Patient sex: F
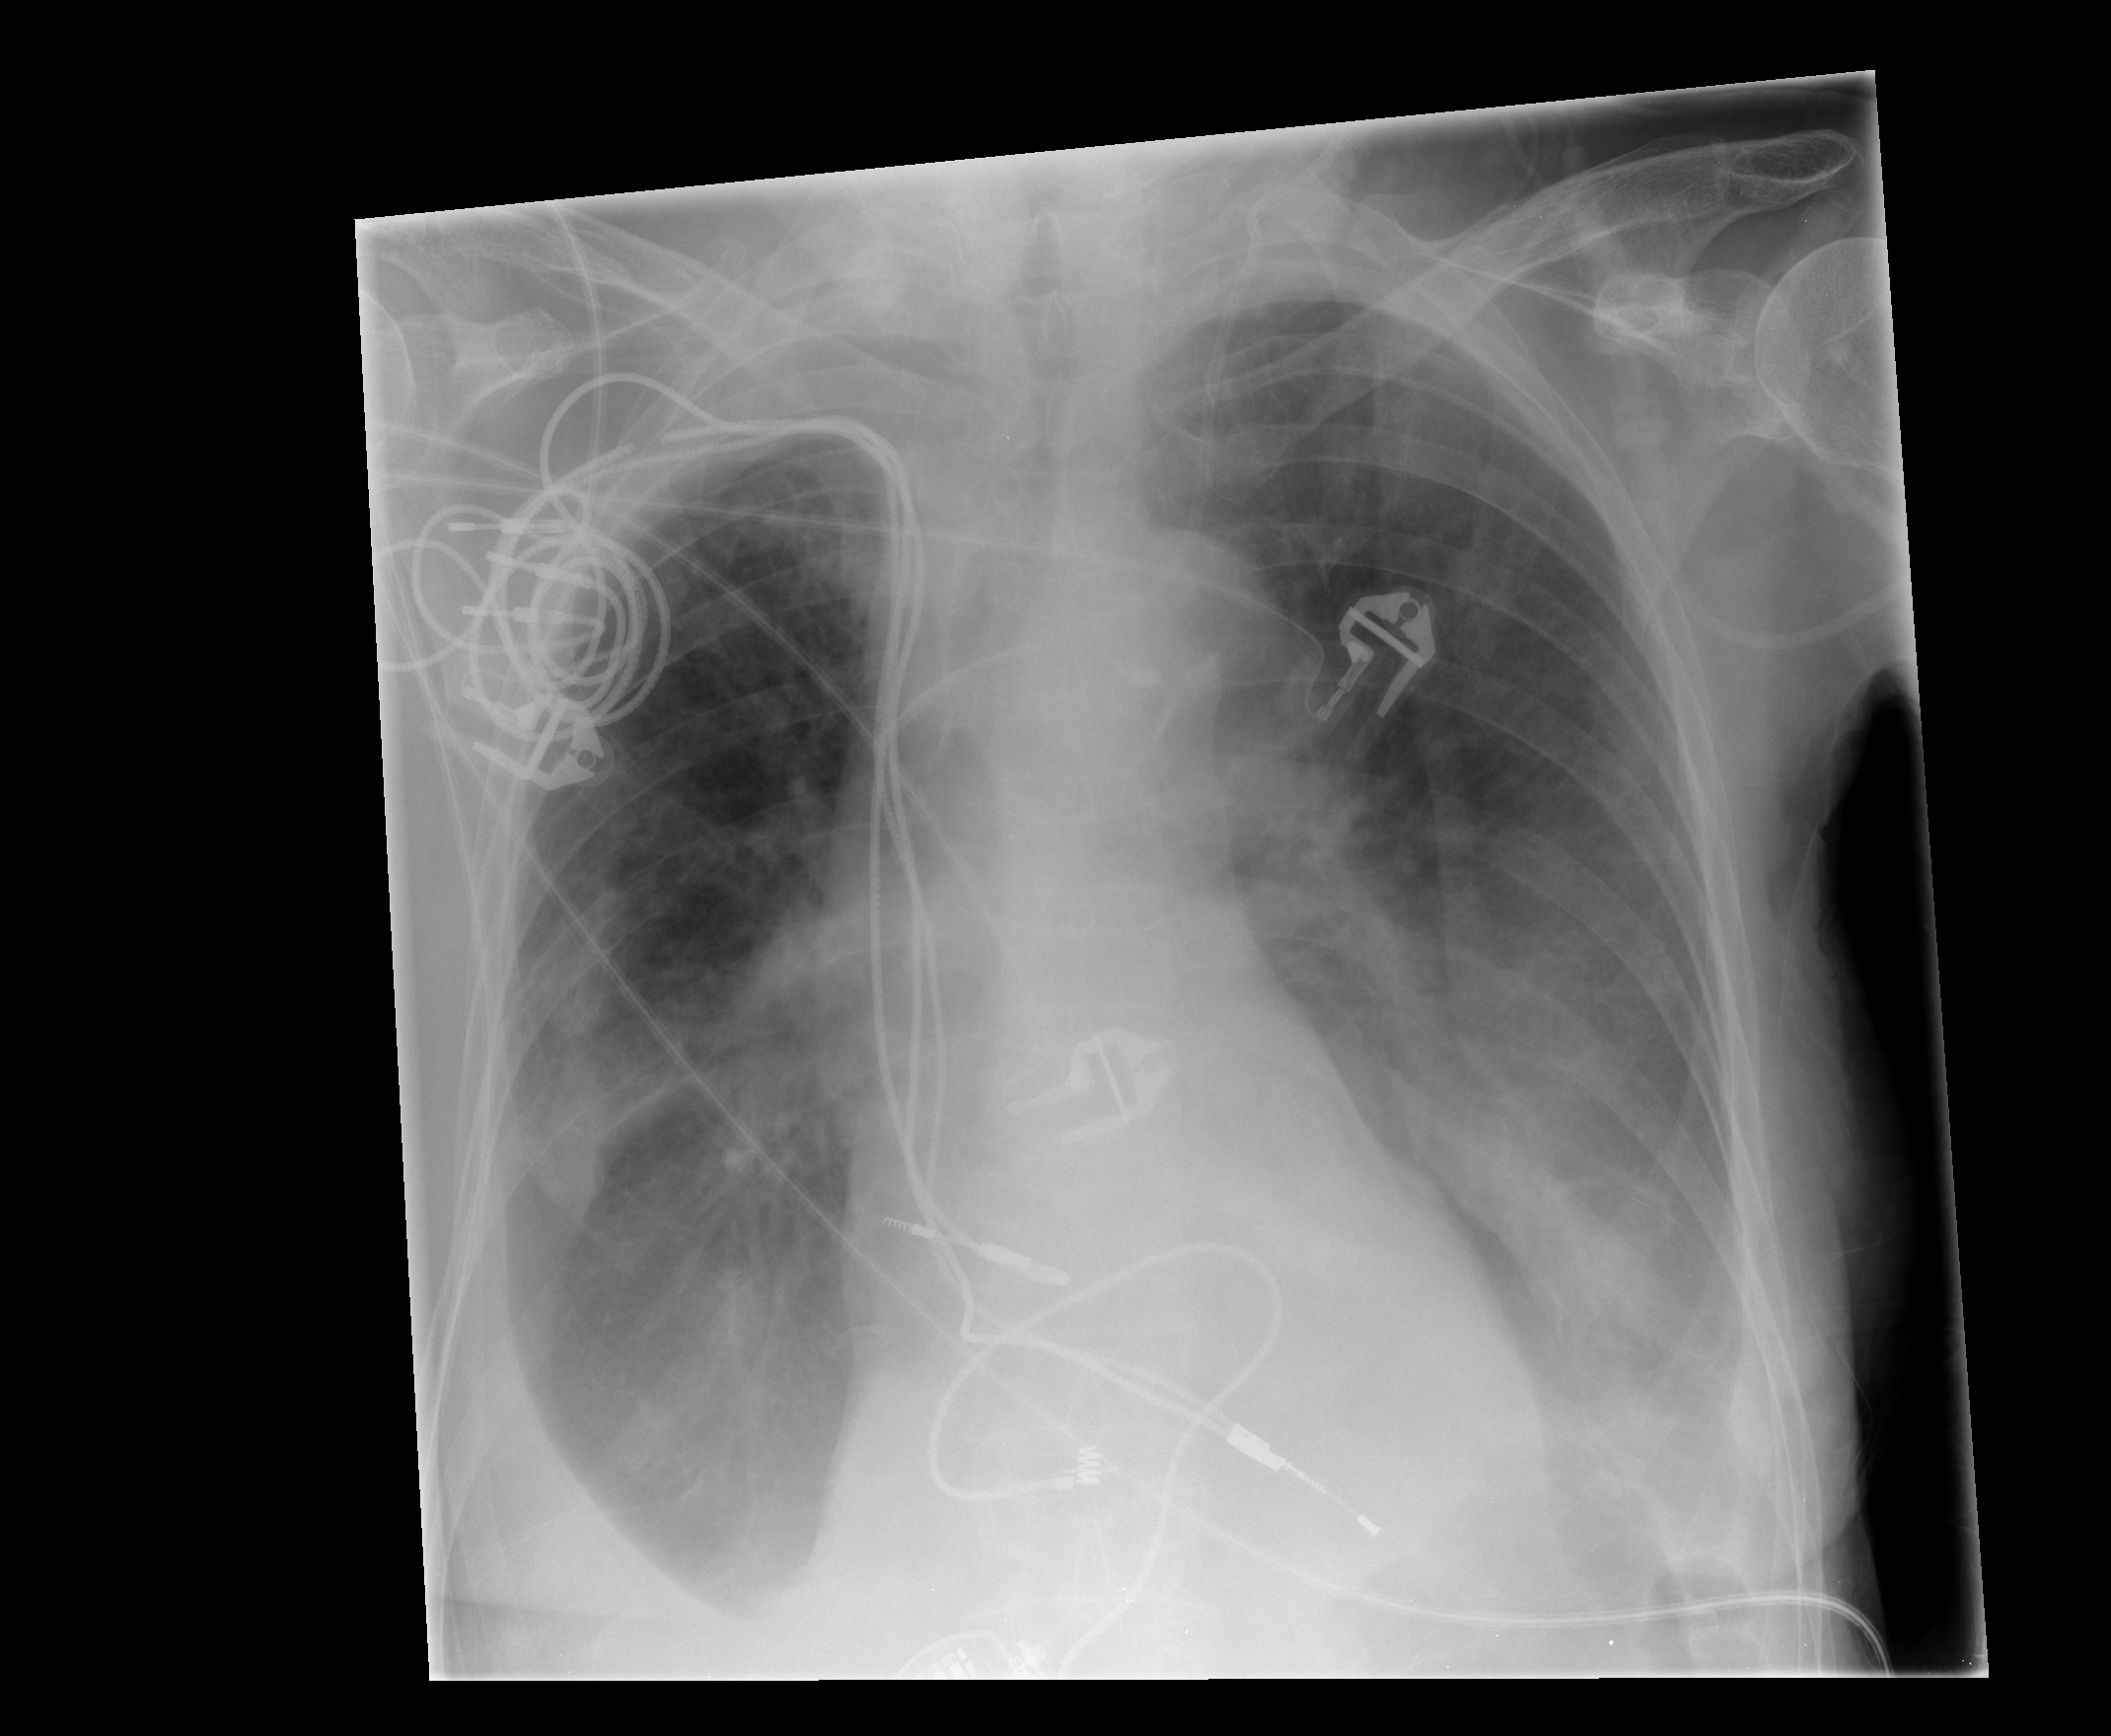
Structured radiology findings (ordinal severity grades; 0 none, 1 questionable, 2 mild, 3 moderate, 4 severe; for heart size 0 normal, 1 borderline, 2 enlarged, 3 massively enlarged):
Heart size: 0
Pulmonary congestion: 2
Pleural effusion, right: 3
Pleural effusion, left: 2
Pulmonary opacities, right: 0
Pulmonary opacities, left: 0
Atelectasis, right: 2
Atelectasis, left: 2